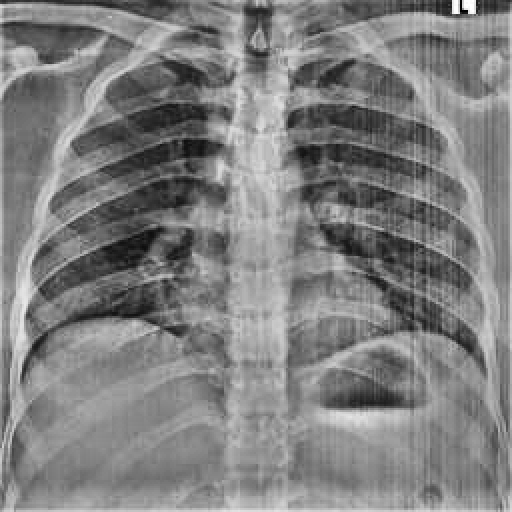
Finding: NORMAL